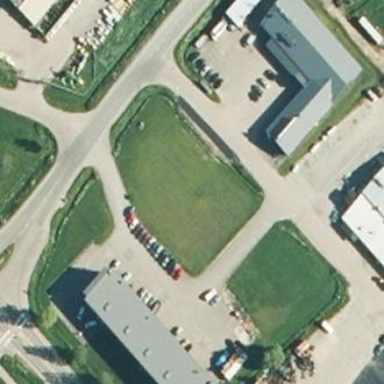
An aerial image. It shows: Building housing car shop.